Question: i have wrote the following code (reviewed in code review) in order to print a progress bar in python 2.7 (PS: I know there is a <URL>
'''
from __future__ import division
import sys
class Progress(object):
def __init__(self, maxval):
self._pct = 0
self.maxval = maxval
def update(self, value):
pct = int((value / self.maxval) * 100.0)
if self._pct != pct:
self._pct = pct
self.display()
def start(self):
self.update(0)
def finish(self):
self.update(self.maxval)
def display(self):
sys.stdout.write("|%-100s| %d%%" % ('#' *self._pct, self._pct) + '
')
sys.stdout.flush()
# test
import time
toolbar_width = 300
pbar = Progress(toolbar_width)
pbar.start()
for i in xrange(toolbar_width):
time.sleep(0.1) # do real work here
pbar.update(i)
pbar.finish()
'''
i wish to use this progress bar in my IDE (ex: Pyscripet, PyCharm , etc) and with Command Prompt. When i run with command prompt i have the following two problem that i cannot understand how i can fix.

1. first, the progress bar prints out the limit (i used 100s)
2. second, the progressbar print all bar one after the other. I wish to have only one bar that increase during the loop
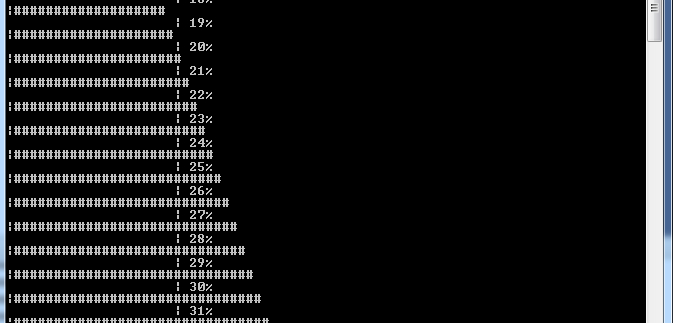
Answer: It may be wrapping due to line length, that terminal looks narrower than 100 characters wide. If you want to assume 80 characters (what most consoles default to), I think you've got 7 characters of other stuff, so use a width of 73 characters for the progress bar.
'''
sys.stdout.write("|%-73s| %3d%%" % ('#' * int(self._pct*.73), self._pct) + '
')
'''
To stay on the same line, use 'sys.stdout.write' and don't include a newline at the end. Then add a '
' to the beginning of each line to return to the beginning.
'''
sys.stdout.write("
|%-73s| %3d%%" % ('#' * int(self._pct*.73), self._pct))
'''
You can also use '%3d%%' to pad the percentage, so it stays right aligned consistently.